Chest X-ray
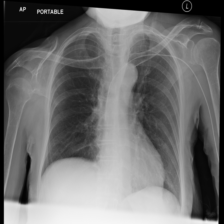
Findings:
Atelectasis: positive
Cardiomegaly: negative
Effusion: negative
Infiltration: negative
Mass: negative
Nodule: negative
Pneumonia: negative
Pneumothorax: negative
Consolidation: negative
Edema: negative
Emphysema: negative
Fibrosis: negative
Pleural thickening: negative
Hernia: negative